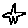
Label: star